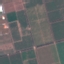
Land use / land cover: PermanentCrop